Interaction volume radius: 5 \u00c5
Interaction volume height: 10 \u00c5
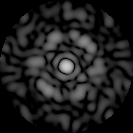
Disorder parameter: 0.7416